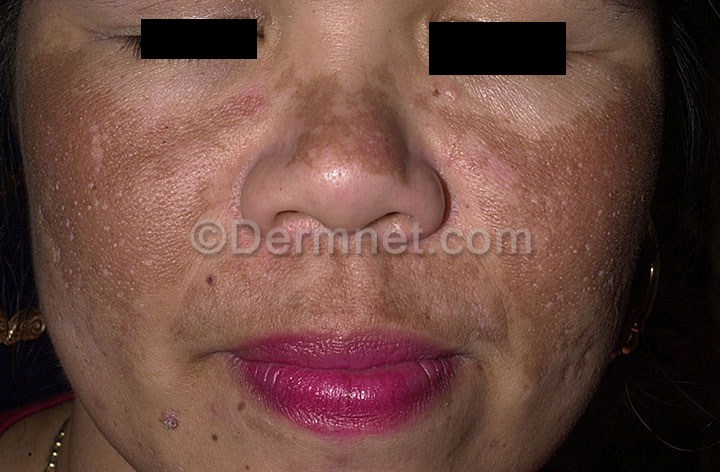
Disease: Light Diseases and Disorders of Pigmentation